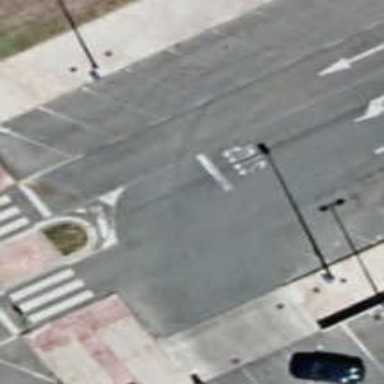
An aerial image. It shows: Road with stop sign.